Interaction volume radius: 5 \u00c5
Interaction volume height: 20 \u00c5
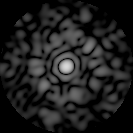
Disorder parameter: 0.8389